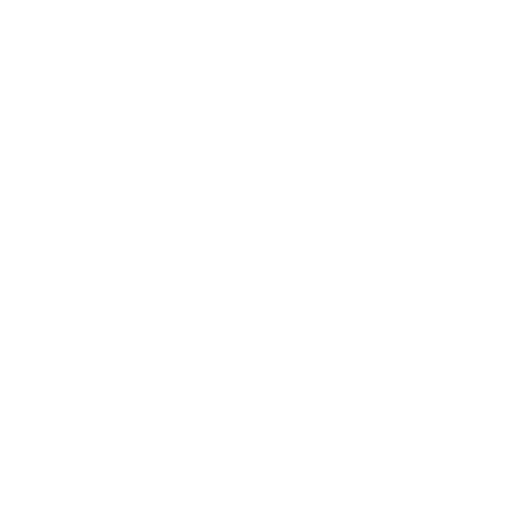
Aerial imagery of cape in Alaska named Cedar Point containing only unknown